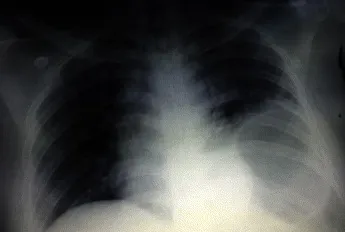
Chest x-ray showing a raised left hemidiaphragm with the presence of stomach shadow in the lower half of the left hemithorax.
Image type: radiology (x_ray)